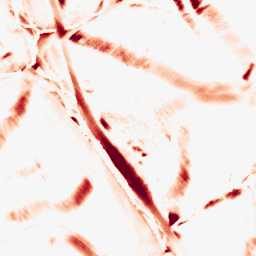
Category: morphological
Decomposition family: morphological_diamond
Decomposition parameters: operation: opening
radius: 15
Upsampling method: linear_exact
Upsampling parameters: scale: 4
Upsampling scale: 4